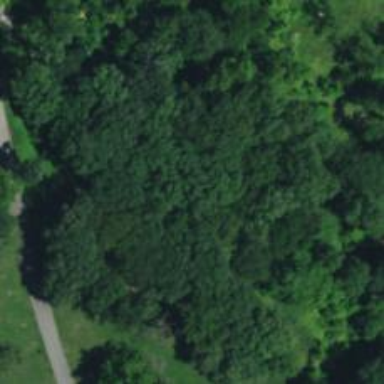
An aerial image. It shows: Disc golf basket.